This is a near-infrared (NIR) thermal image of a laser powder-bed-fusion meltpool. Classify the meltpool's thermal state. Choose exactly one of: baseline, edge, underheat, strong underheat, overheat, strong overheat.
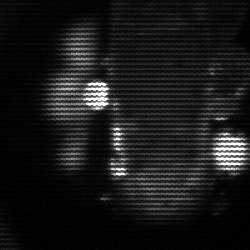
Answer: strong underheat